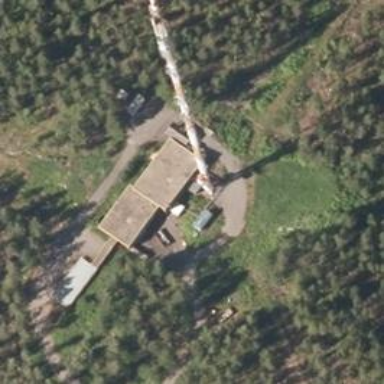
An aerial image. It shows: Mast tower used for communication.